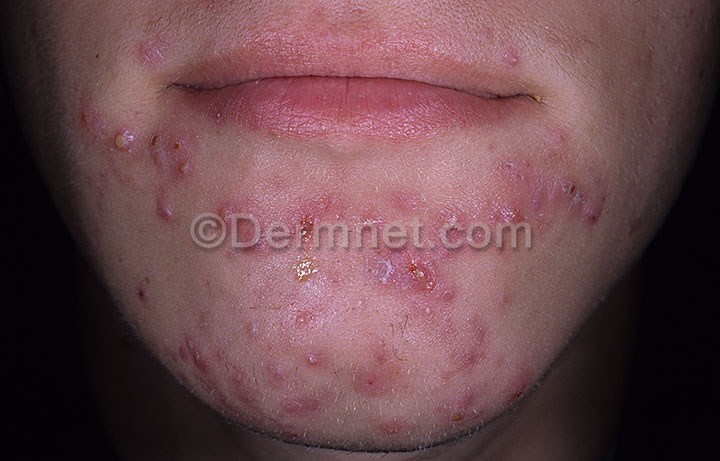
Disease: Acne and Rosacea Photos